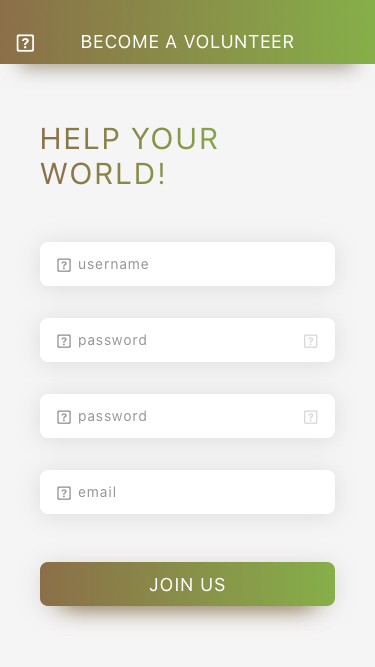
Text in this UI design:

Become a Volunteer
join us

username


password


password

email
help your
world!